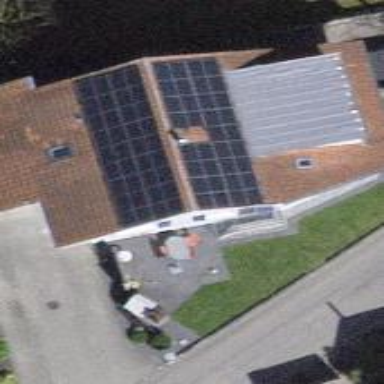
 consisting of solar photovoltaic panels."